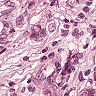
Metastatic tissue present: yes